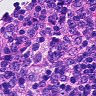
Metastatic tissue present: no